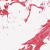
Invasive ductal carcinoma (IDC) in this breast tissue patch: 0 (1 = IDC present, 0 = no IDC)